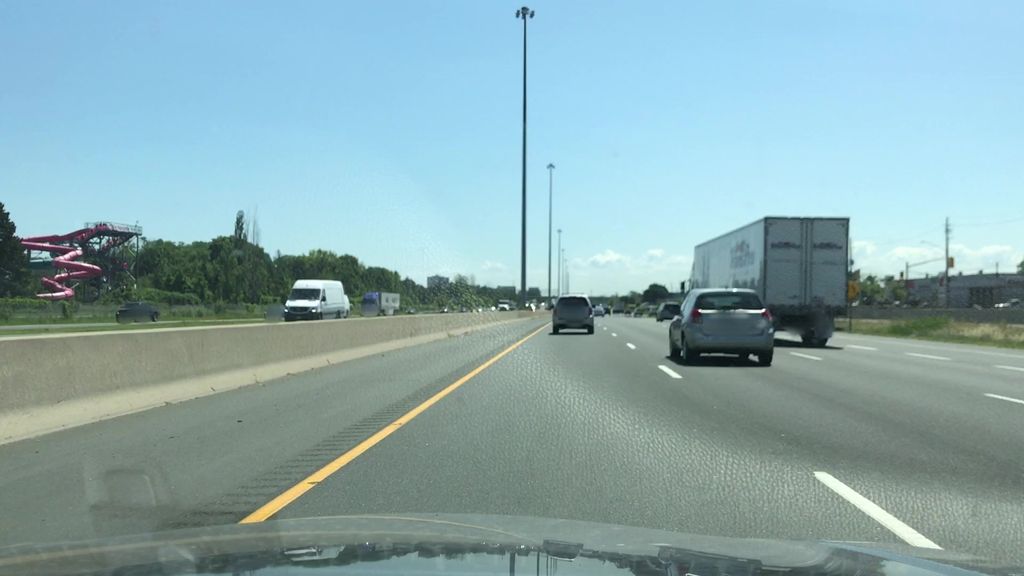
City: hamilton